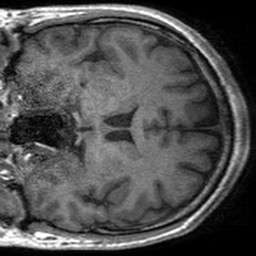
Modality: T1w
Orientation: coronal
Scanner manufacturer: siemens
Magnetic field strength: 3 T
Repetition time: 1.54 s
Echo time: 0.00234 s